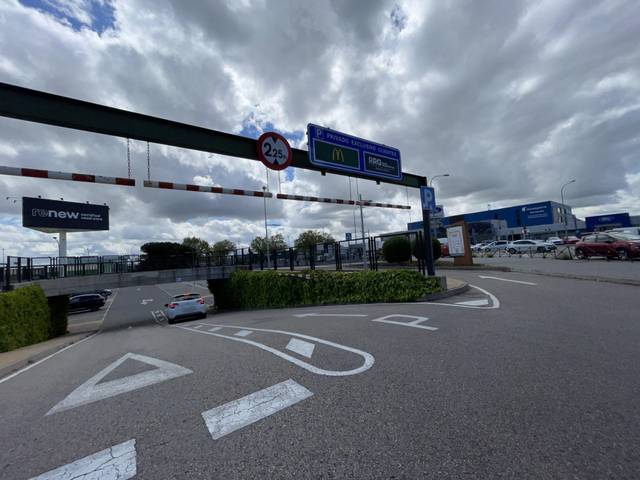
Region: Spain
Coordinates: 40.357, -3.829